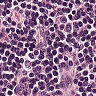
Metastatic tissue present: no